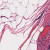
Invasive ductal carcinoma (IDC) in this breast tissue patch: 1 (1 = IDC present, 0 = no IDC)